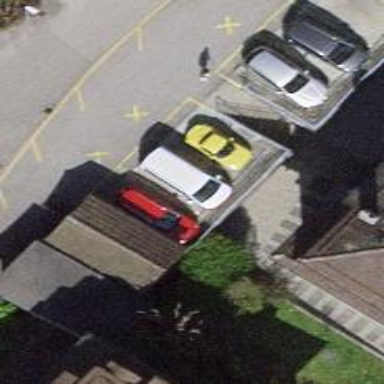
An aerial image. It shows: Car-sharing service available at this location.